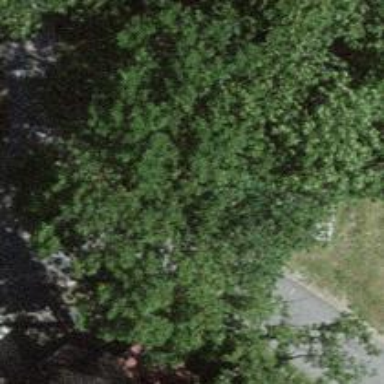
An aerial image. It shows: Deciduous broadleaved tree.